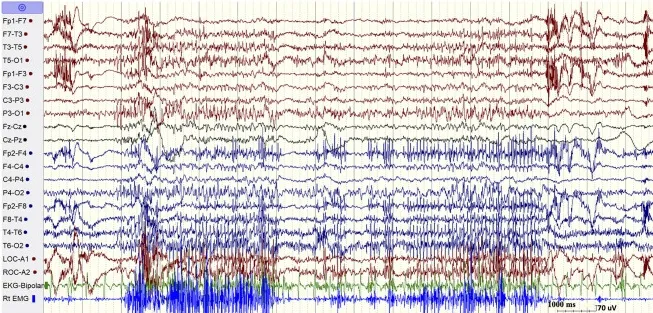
(A) Fixation off sensitivity.
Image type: electrography (eeg)